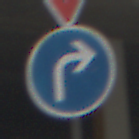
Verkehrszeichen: VorgeschriebeneFahrtrichtungRechts
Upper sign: VorfahrtGewaehren
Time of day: Midday
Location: Roofed (Urban)
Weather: Overcast
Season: NotSpecified
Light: Artificial